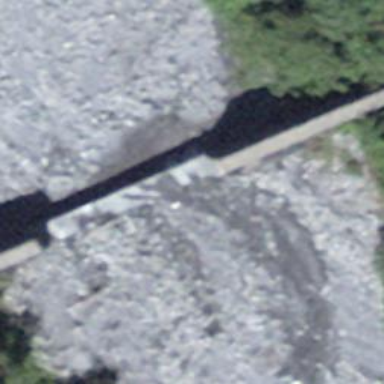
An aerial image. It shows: Check dam beside retaining wall.